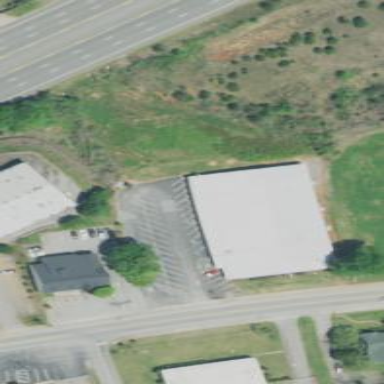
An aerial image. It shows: Commercial building adjacent to roller skating pitch.